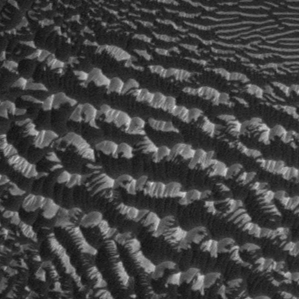
Label: frost